Field crop: maize
Growth stage: 1
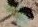
Species: datura